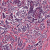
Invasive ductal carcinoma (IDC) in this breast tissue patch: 0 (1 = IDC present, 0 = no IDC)